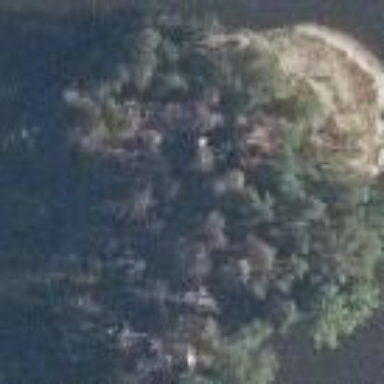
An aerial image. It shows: Islet covered with woodland.